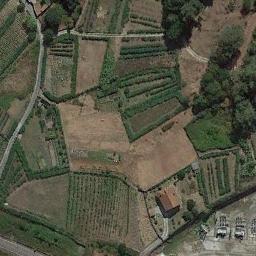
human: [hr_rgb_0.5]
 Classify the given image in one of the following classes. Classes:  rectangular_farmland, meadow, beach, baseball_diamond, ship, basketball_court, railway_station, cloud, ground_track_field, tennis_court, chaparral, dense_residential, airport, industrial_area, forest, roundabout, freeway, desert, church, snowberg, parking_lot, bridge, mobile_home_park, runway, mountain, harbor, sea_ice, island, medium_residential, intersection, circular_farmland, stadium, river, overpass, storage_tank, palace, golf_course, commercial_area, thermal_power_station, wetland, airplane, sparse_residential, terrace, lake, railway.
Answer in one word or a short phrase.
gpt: terrace